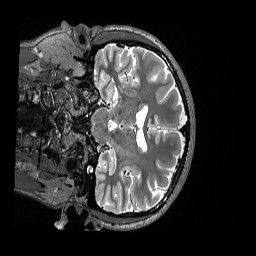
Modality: T2w
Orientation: coronal
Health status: healthy
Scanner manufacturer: siemens
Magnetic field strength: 3 T
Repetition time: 3.2 s
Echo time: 0.563 s